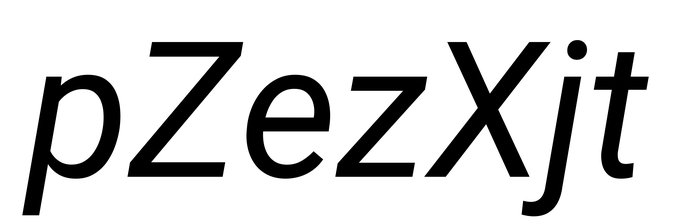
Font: Roboto-Italic_Italic